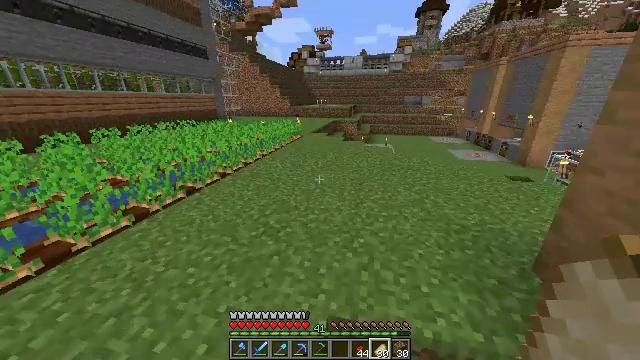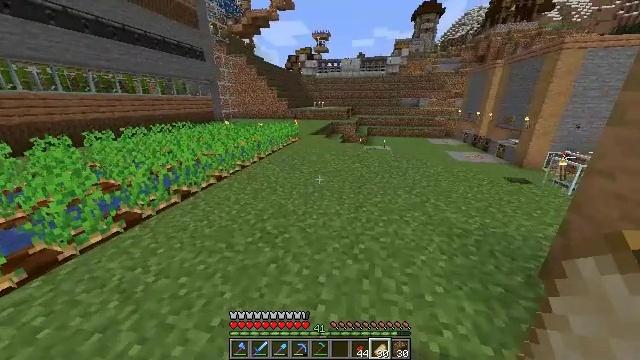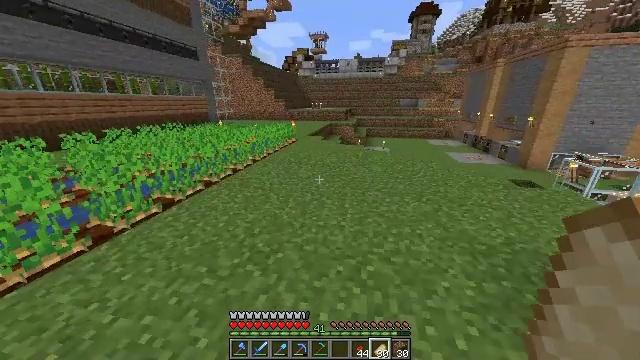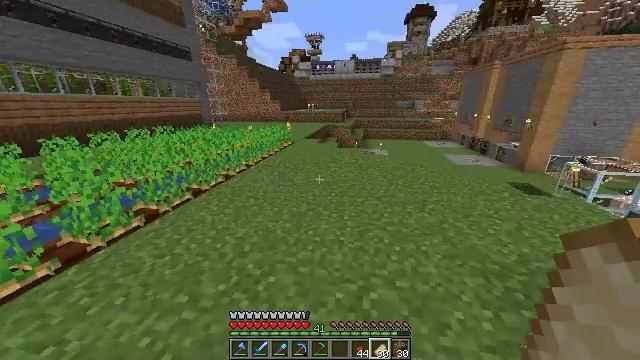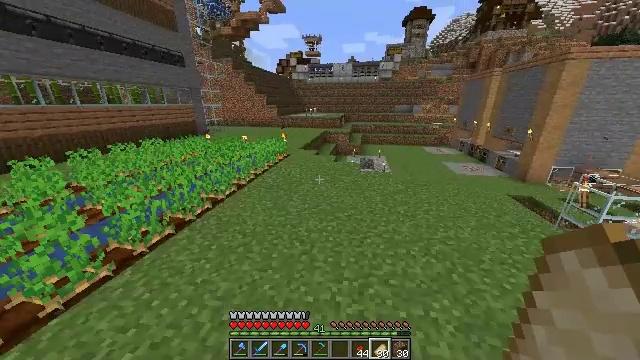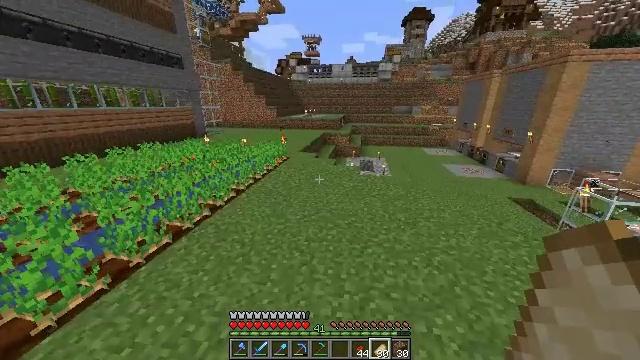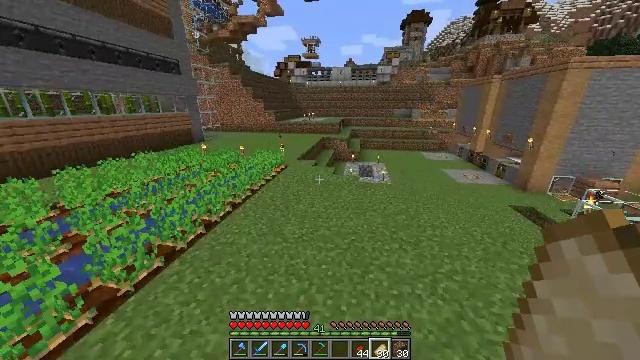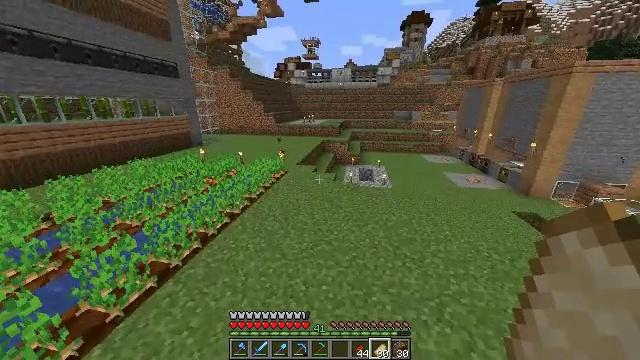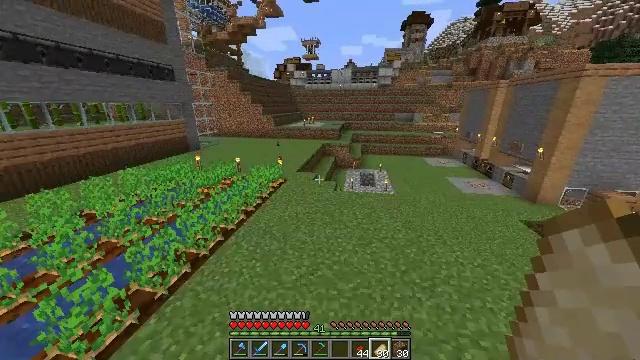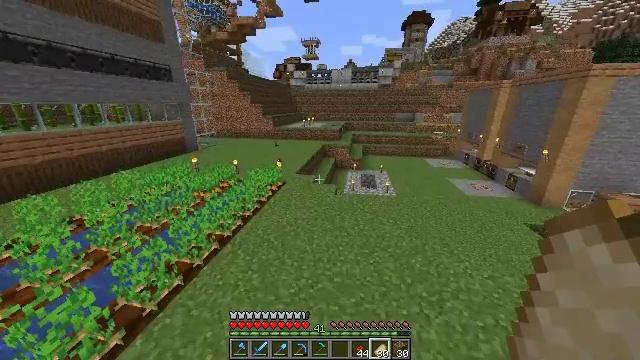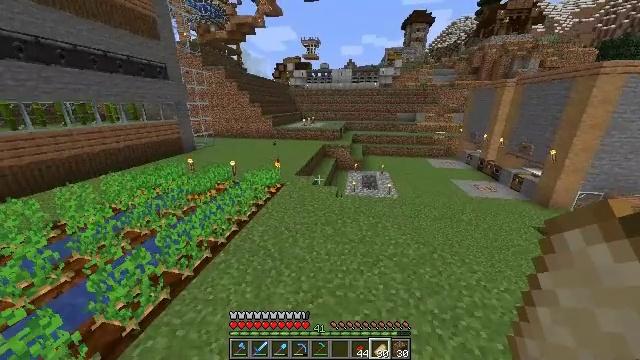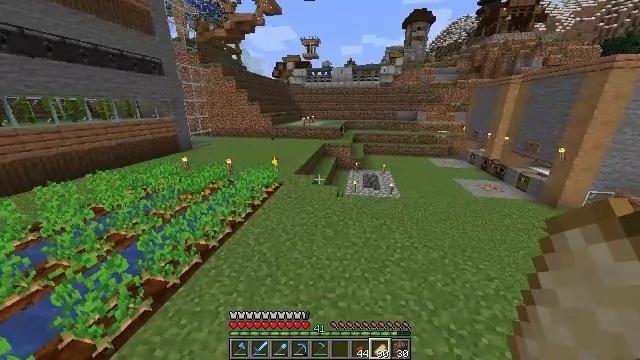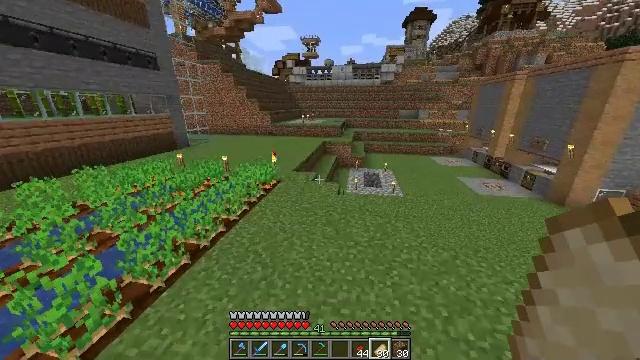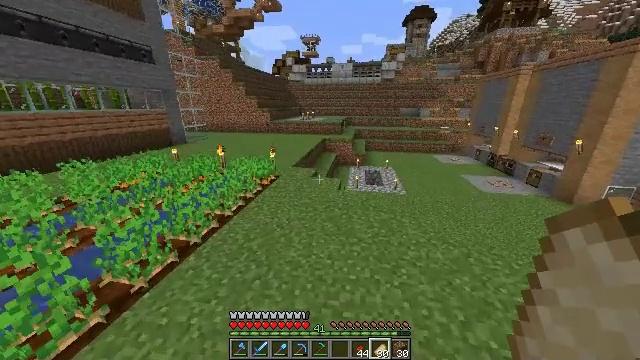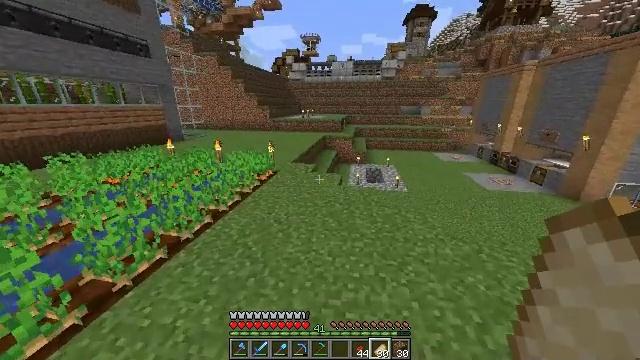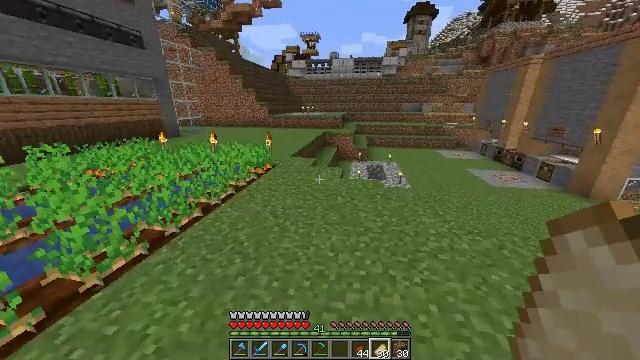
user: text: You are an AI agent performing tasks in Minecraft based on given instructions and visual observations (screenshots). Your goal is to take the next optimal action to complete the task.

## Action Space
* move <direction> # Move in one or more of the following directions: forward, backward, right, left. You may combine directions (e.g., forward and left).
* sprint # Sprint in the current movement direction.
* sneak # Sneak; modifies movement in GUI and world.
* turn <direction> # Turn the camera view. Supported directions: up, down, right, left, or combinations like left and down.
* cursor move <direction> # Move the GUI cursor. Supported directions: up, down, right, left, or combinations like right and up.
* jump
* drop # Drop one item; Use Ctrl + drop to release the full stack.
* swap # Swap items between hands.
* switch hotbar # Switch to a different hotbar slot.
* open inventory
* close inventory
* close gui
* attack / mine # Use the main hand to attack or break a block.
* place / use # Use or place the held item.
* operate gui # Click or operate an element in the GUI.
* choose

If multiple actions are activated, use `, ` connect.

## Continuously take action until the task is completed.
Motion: motion action
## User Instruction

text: Combine dried kelp in the crafting grid to make a dried kelp block.
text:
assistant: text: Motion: move forward
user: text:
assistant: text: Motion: move forward
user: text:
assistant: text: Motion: move forward
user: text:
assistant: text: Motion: move forward, jump
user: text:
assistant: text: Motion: move forward, jump
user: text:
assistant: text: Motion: move forward, jump
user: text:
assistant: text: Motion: move forward, jump
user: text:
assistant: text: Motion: move forward, jump
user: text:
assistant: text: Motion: move forward, jump
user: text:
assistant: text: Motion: move forward, jump
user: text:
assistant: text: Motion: move forward, jump
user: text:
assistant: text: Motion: move forward, jump
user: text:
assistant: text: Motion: move forward, jump
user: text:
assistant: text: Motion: move forward, jump
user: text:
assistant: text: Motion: move forward, sprint, jump
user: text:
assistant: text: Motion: move forward, sprint, jump
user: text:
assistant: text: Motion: move forward, sprint, jump
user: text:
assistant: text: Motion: move forward, sprint, jump
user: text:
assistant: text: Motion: move forward, jump
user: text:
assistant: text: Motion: move forward, jump
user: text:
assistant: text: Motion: move forward, jump
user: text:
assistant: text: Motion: move forward, jump
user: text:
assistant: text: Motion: move forward, jump
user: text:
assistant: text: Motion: move forward, jump
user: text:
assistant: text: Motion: move forward, jump
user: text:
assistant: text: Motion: move forward, turn left, jump
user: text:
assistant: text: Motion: move forward, sprint, turn left, jump
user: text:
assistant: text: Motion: move forward, sprint, turn left, jump
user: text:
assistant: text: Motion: move forward, sprint, turn left, jump
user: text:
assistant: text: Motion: move forward, sprint, jump